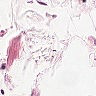
Metastatic tissue present: no